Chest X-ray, AP view. Patient: 19 years old, sex M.
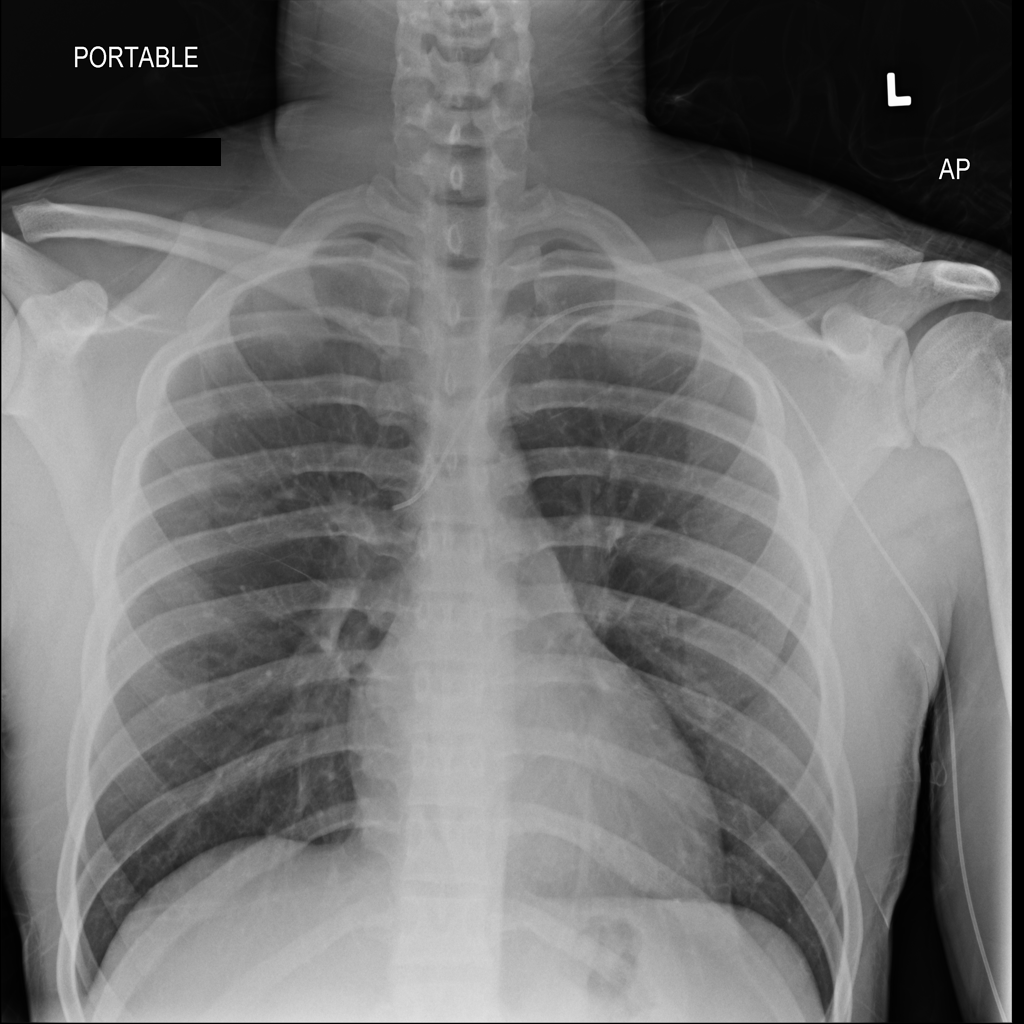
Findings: No Finding